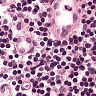
Metastatic tissue present: no